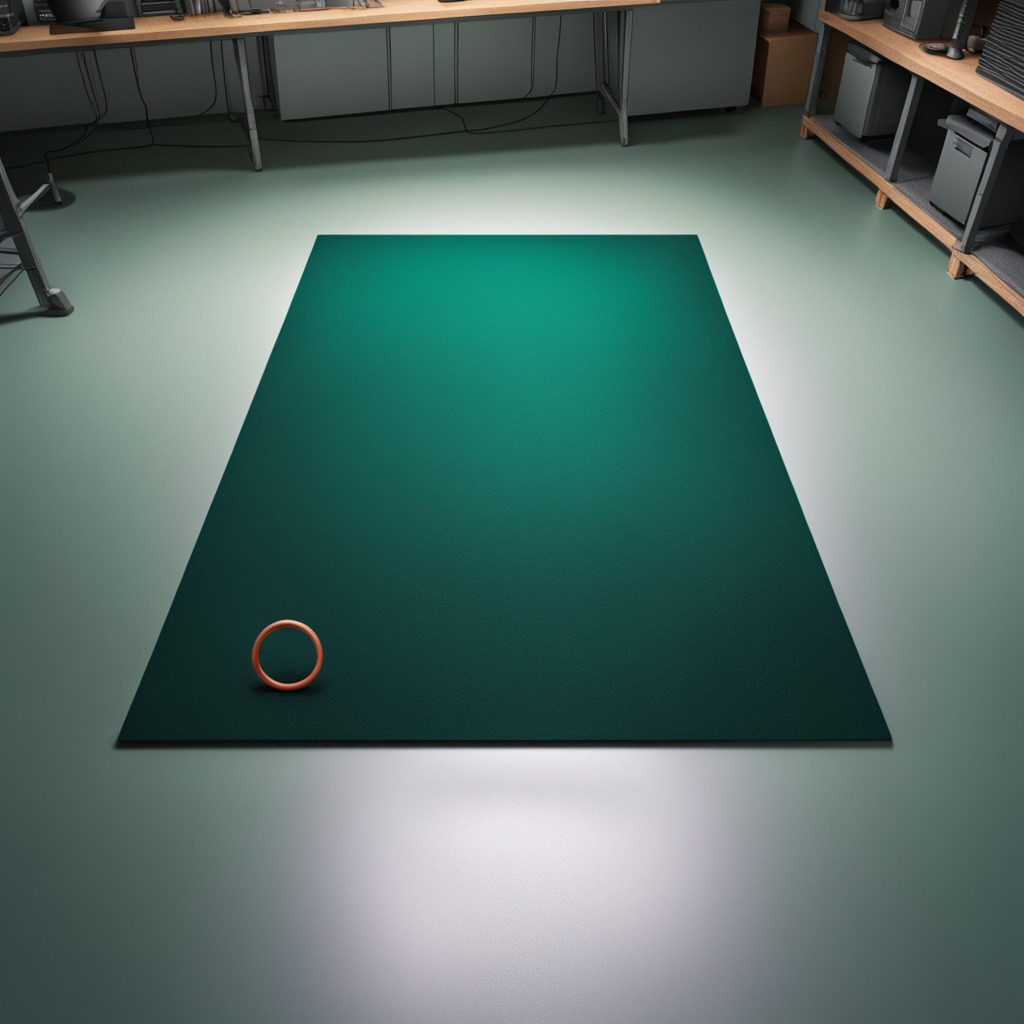
A rubber O-ring is lying on the green rubber mat.